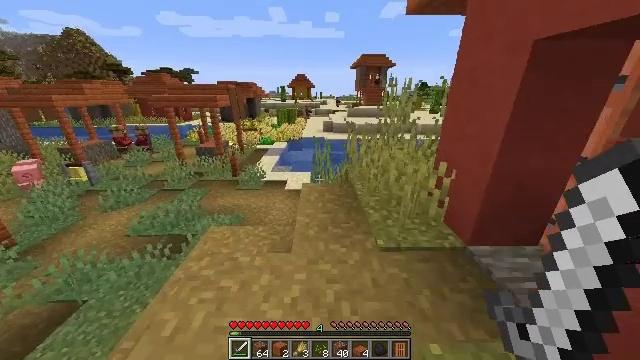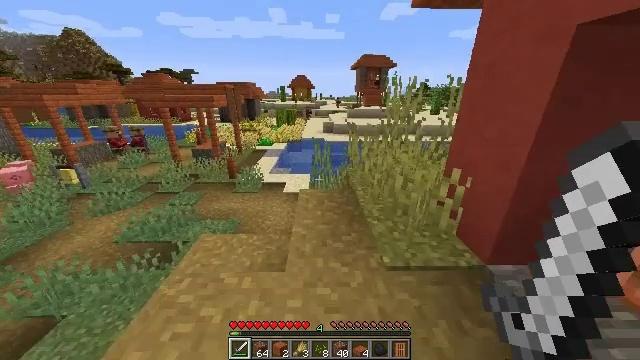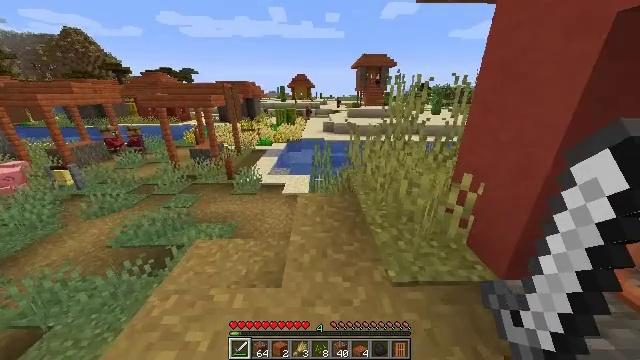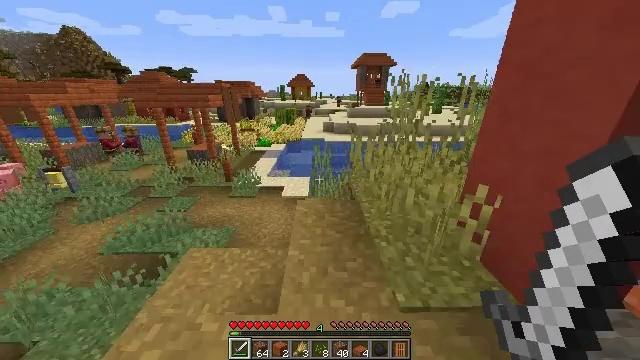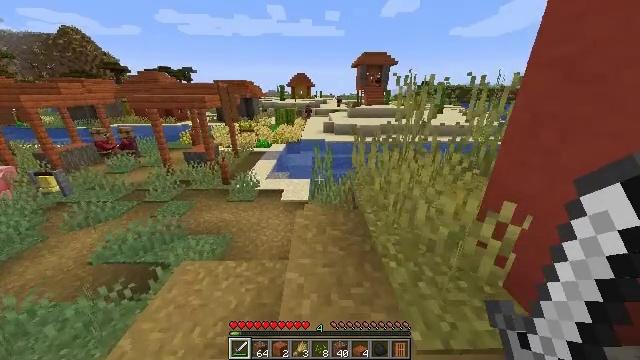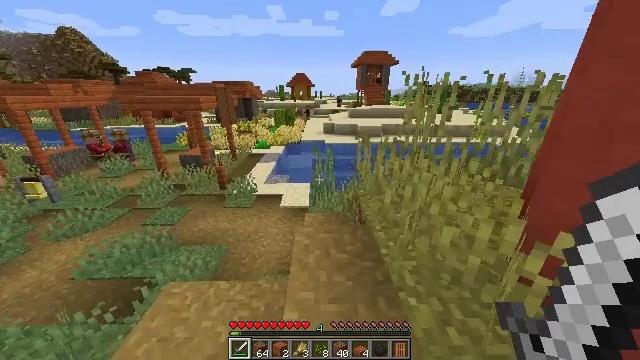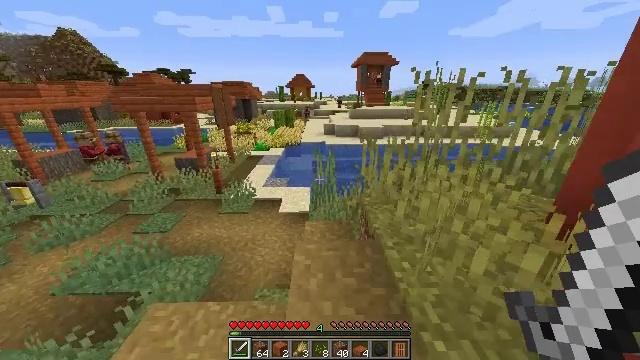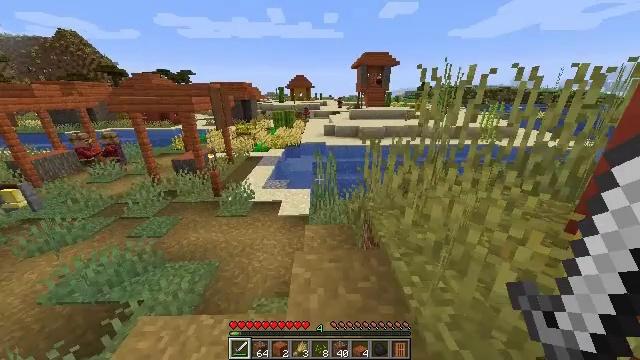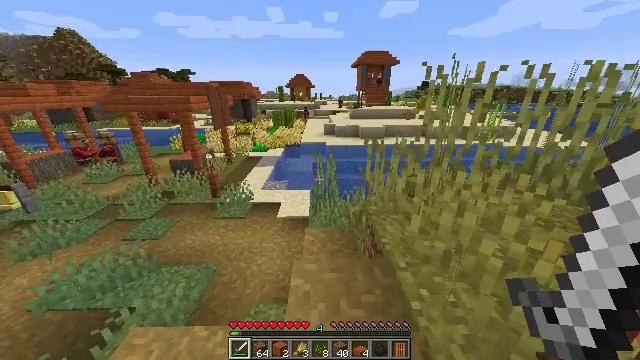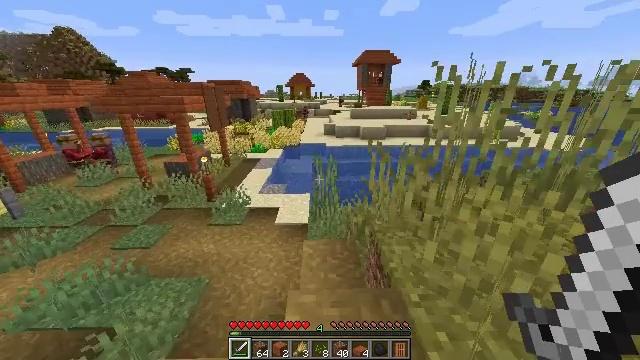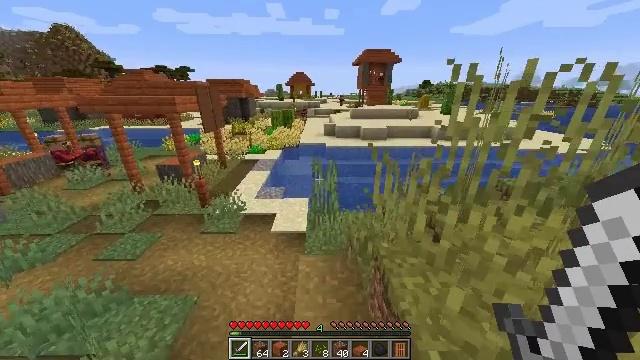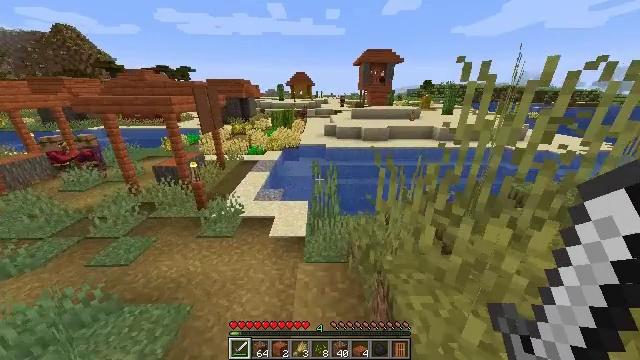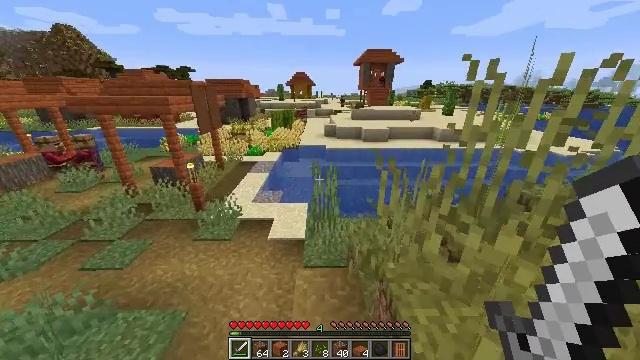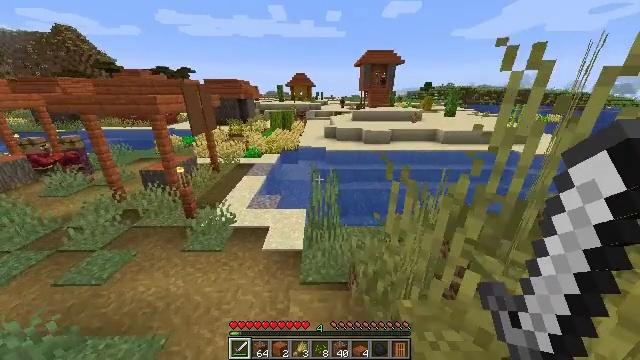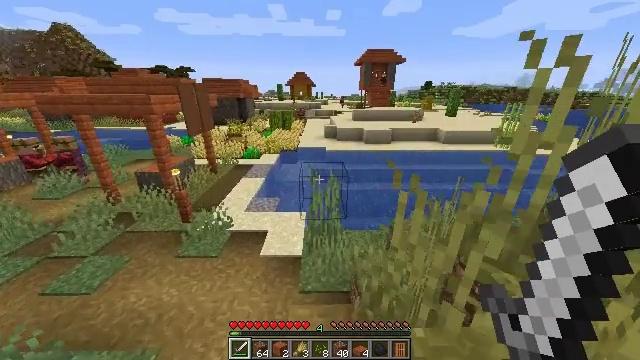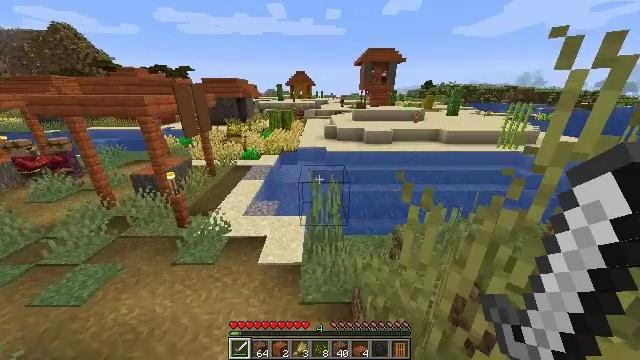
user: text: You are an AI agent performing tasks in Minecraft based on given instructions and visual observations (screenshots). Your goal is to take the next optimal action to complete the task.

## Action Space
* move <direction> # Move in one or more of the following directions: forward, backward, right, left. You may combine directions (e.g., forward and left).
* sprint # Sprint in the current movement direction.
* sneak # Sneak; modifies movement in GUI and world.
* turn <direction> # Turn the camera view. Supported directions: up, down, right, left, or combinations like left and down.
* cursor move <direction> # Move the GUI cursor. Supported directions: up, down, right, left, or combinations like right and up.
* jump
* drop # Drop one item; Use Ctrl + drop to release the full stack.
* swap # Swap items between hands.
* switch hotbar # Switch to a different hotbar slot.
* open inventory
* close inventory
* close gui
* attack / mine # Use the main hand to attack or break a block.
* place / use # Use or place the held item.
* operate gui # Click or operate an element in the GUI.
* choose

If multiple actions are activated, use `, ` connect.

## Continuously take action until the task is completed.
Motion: motion action
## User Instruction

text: Collect sugar cane near water sources.
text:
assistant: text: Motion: move forward, sprint
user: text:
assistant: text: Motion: move forward, sprint
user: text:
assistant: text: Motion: move forward, sprint
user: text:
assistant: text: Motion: move forward, sprint
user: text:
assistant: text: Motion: move forward, sprint
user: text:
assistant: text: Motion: move forward, sprint
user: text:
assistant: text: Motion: move forward, sprint
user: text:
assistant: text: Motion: move forward, sprint
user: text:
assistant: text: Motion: move forward, sprint
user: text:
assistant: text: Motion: move forward, sprint
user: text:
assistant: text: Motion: move forward, sprint
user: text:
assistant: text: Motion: move forward, sprint
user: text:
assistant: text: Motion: move forward, sprint
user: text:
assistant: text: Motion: move forward, sprint
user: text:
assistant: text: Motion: move forward, sprint
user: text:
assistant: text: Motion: move forward, sprint
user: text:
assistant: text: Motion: move forward, sprint
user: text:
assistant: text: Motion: move forward, sprint
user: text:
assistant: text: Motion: move forward, sprint, turn left
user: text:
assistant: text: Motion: move forward, sprint, turn left
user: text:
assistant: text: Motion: move forward, sprint, turn left
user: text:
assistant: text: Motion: move forward, sprint, turn left
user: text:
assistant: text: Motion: move forward, sprint, turn left
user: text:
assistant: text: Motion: move forward, sprint, turn left
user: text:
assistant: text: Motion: move forward, sprint, turn left
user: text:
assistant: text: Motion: move forward, sprint, turn left
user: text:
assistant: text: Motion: move forward, sprint, turn left
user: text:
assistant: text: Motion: move forward, sprint, turn left
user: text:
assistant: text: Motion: move forward, sprint, turn left
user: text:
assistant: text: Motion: move forward, sprint, turn left